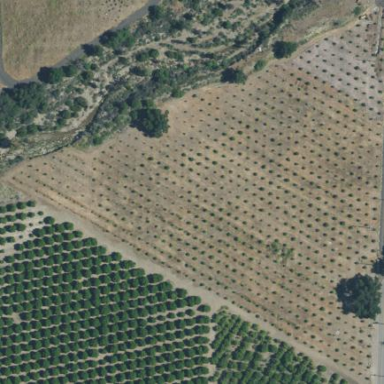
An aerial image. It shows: Orchard.